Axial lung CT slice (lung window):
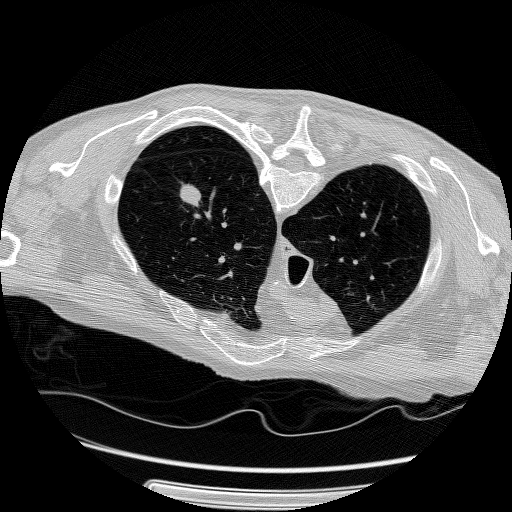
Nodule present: yes
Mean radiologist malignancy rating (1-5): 4.25